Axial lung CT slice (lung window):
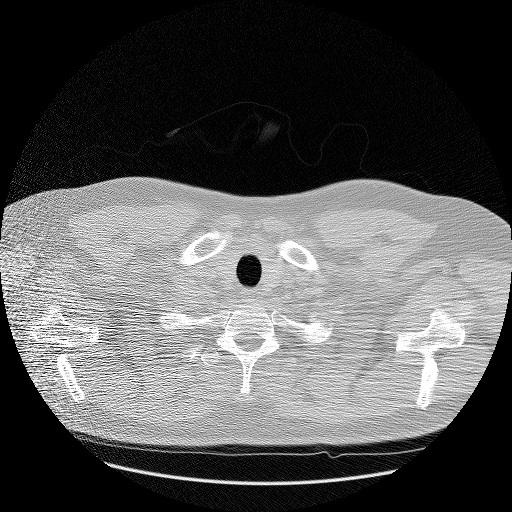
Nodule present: no